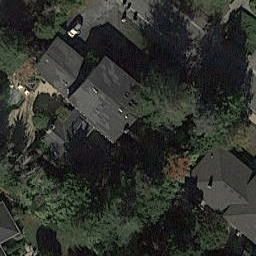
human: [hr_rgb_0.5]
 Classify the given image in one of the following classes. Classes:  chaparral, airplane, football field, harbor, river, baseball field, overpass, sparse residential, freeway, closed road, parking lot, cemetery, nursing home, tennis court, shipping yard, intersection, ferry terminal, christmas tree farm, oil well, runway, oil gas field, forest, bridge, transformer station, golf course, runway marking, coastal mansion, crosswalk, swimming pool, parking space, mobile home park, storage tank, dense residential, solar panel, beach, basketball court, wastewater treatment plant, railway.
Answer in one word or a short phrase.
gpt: sparse residential